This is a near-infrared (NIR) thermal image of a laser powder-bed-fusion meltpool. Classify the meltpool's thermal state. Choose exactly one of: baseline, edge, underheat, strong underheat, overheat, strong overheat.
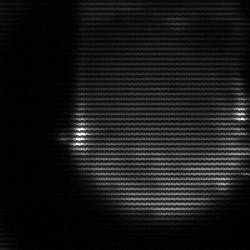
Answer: edge